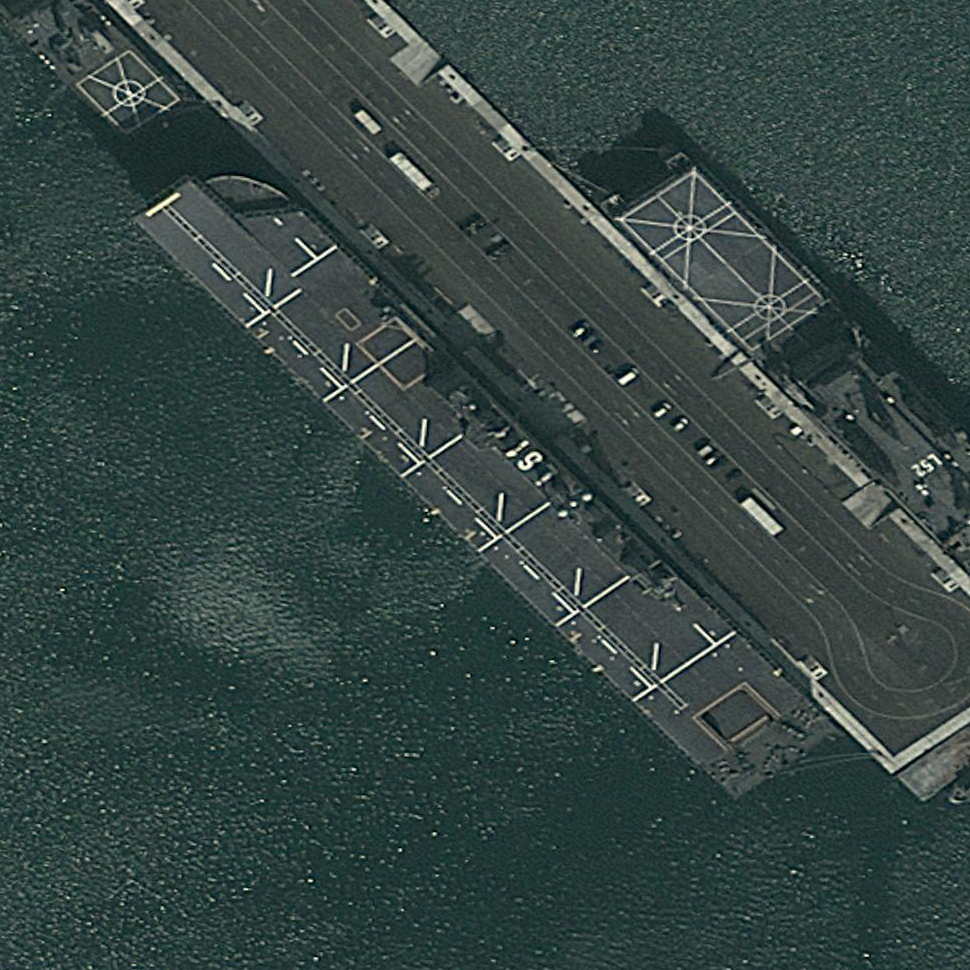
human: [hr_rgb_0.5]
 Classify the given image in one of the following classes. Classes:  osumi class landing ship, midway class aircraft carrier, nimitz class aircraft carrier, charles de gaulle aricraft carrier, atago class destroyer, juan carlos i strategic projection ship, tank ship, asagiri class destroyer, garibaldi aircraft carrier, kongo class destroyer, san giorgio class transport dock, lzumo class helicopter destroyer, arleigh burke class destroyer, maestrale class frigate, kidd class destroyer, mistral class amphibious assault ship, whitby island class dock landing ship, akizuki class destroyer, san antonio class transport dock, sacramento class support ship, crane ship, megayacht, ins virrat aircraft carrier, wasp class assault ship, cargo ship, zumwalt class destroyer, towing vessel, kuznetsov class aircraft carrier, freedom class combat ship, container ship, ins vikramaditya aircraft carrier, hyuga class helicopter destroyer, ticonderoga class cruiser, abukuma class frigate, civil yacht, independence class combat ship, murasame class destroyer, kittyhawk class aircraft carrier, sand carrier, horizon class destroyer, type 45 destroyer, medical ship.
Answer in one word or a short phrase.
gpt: Juan Carlos I Strategic Projection Ship